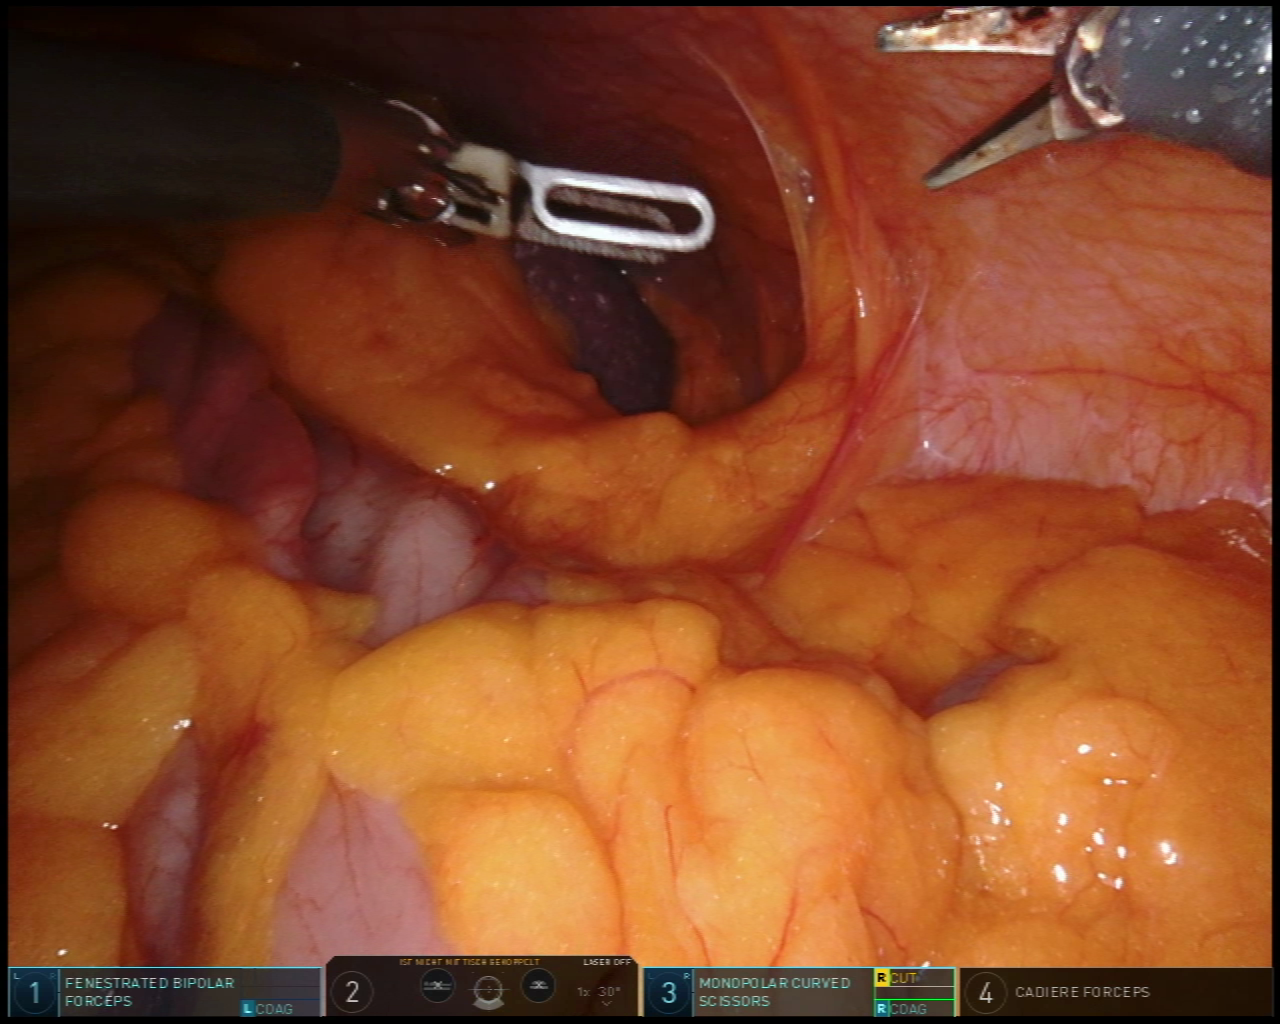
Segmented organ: colon
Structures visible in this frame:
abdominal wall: yes
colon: yes
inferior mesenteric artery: no
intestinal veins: no
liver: no
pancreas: no
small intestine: no
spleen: yes
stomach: no
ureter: no
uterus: no
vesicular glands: no